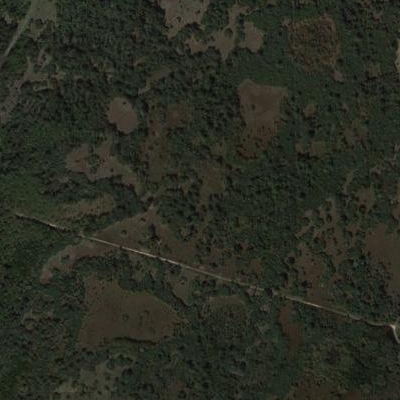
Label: eForest